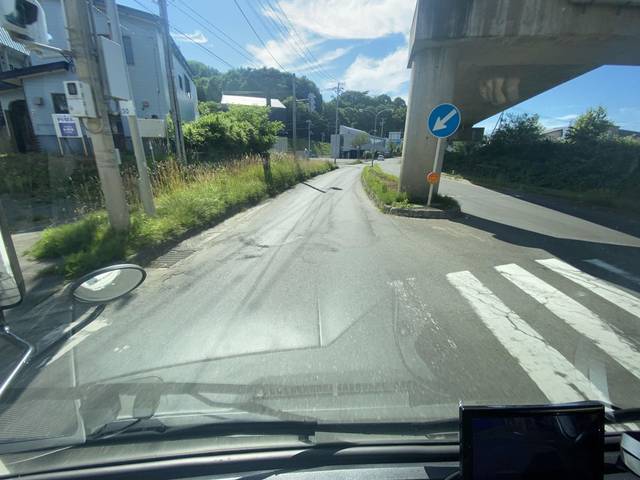
Region: Japan
Coordinates: 44.018, 144.264